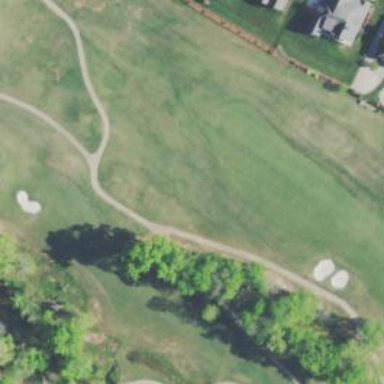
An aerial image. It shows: Path for golf carts.